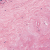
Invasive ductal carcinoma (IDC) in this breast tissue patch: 0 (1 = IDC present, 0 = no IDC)